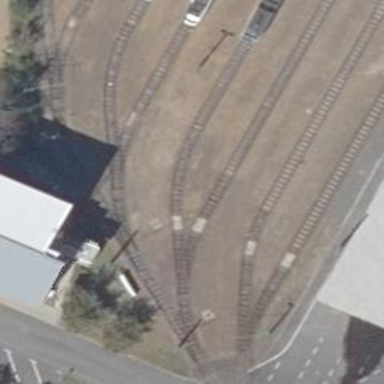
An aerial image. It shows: Tram railway running through service yard with electrified contact lines.